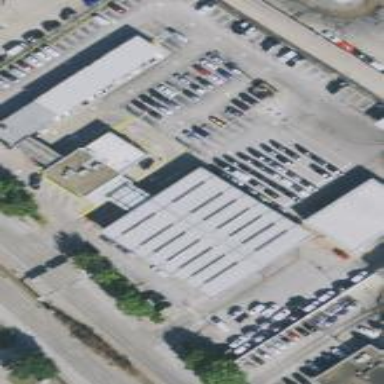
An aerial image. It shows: View of roof of building.